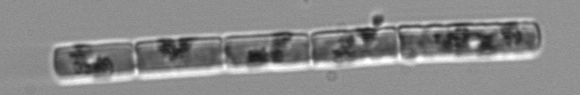
Label: Guinardia_delicatula